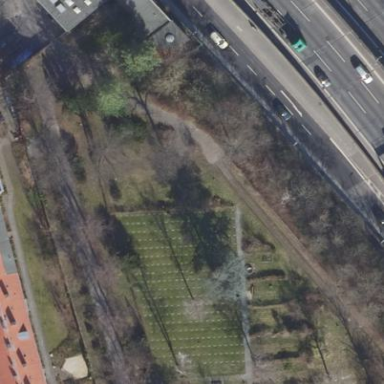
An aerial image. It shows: Sector within cemetery.